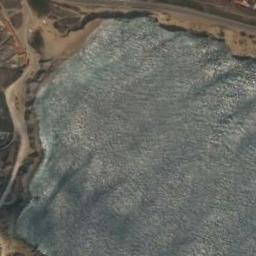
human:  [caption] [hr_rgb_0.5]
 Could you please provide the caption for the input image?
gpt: The type of beach is rocky coast and the beach has a gulf .

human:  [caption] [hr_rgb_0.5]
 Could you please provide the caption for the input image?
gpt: There is no vegetation near the beach .

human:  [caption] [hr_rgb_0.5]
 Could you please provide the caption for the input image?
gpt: Waves of gray sea water and brown coast .

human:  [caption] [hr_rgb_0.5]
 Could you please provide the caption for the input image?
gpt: There is a clear coastline between the beach and the seawater .

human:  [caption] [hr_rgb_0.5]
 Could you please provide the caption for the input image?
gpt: The grass is beside the beach .